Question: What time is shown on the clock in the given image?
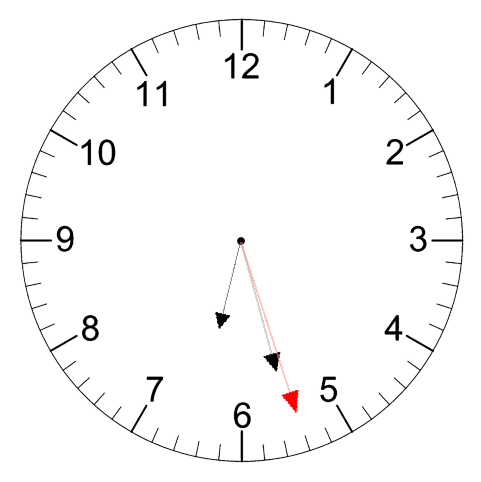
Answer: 06:27:27